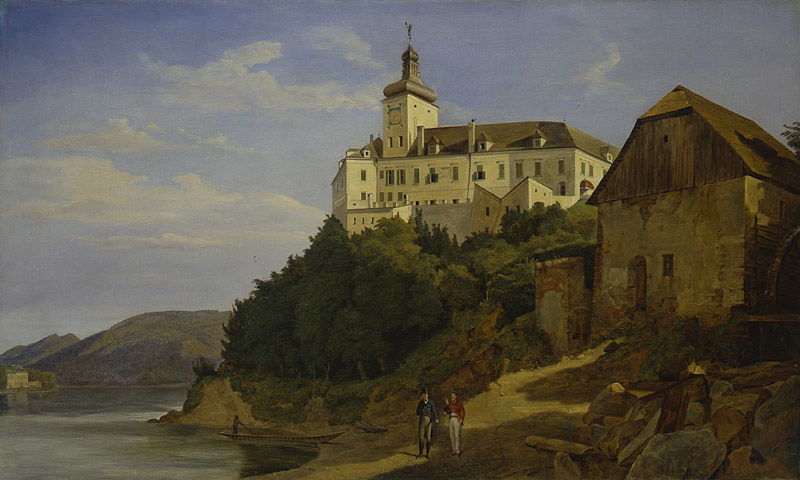
Titel: Schloss Persenbeug an der Donau
Künstler: Ferdinand Georg Waldmüller
Standort: Karlsruhe
Institution: Staatliche Kunsthalle Karlsruhe
Schlagwörter: architecture, blue, church, hat, men, palace, people, red, soldiers, white, window, black, conversation, gray, green, old, painting, windows, yellow, reflection, brown, wood, cliff, cloud, clouds, man, rocks, sky, stone, tree, boat, building, hill, hills, house, lake, landscape, mountain, mountains, sand, see, shore, water, abbey, german, horizon, roof, tower, trees, village, death, uniform, coast, forest, peaceful, river, bushes, path, road, view, villa, castle, shadow, realism, walking, boots, couple, cross, beach, rope, clock, door, sunlight, victorian, city, day, brick, buildings, walk, beauty, ground, england, canoe, home, mill, riding, shade, rust, chimneys, spire, top hat, bank, pointing, tan, stones, shirt, barn, cylinder, relaxed, stall, stucco, pathway, estate, shoreline, the, shed, 18th century, creek, chateau, paddle, while, clowds, ocre, ky, red shirt, landscap, castl, gentelman, cliff face, classical music, a walk., a walk, hipped roof, dormers, fnial, soldlier